Aerial crown-view tile of a tropical tree (Barro Colorado Island, Panama), acquired 20250317:
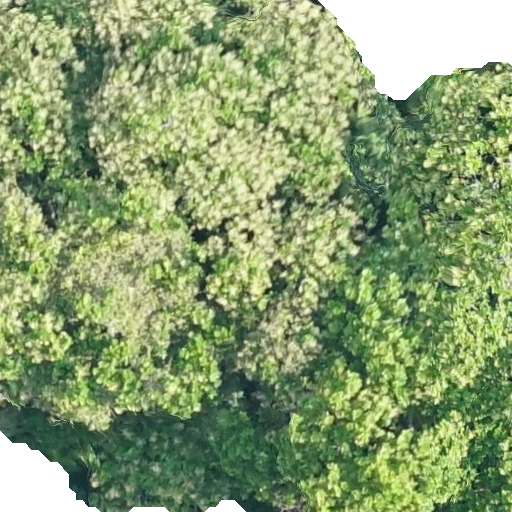
Species: Anacardium excelsum
GBIF accepted scientific name: Anacardium excelsum
Crown area: 518.971 m²